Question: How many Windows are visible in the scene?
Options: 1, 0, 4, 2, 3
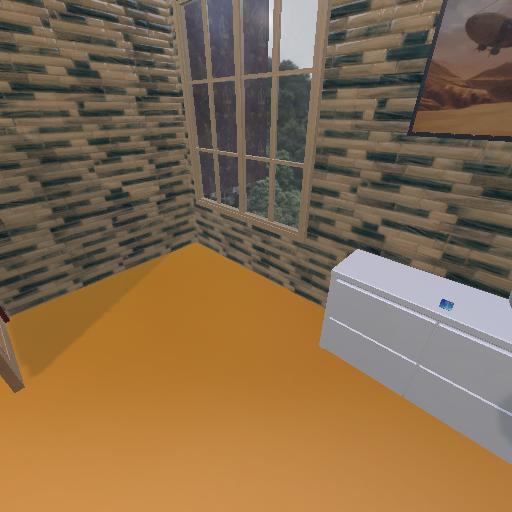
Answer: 1